Question: One of my clients had an app crash and i traced it due to this bug/feature i can't really explain.
The WindowsIdentity.GetCurrent().Name.GetHashCode() returns this string: - ?<PHONE>
Yes, that a minus, a space, a question mark and then the actual hash numbers.
This is the code of a simple console app that show the weird behaviour.
'''
static void Main(string[] args)
{
Console.WriteLine("From String: string name = WindowsIdentity.GetCurrent().Name");
string name = WindowsIdentity.GetCurrent().Name;
Console.WriteLine("name: " + name);
Console.WriteLine("name.GetHashCode().GetType(): " + name.GetHashCode().GetType());
Console.WriteLine("name.GetHashCode(): " + name.GetHashCode());
Console.WriteLine("name.GetHashCode().ToString(): " + name.GetHashCode().ToString());
Console.WriteLine();
Console.WriteLine();
Console.WriteLine("Direct");
Console.WriteLine("WindowsIdentity.GetCurrent().Name: " + WindowsIdentity.GetCurrent().Name);
Console.WriteLine("WindowsIdentity.GetCurrent().Name.GetHashCode().GetType(): " + WindowsIdentity.GetCurrent().Name.GetHashCode().GetType());
Console.WriteLine("WindowsIdentity.GetCurrent().Name.GetHashCode(): " + WindowsIdentity.GetCurrent().Name.GetHashCode());
Console.WriteLine("WindowsIdentity.GetCurrent().Name.GetHashCode().ToString(): " + WindowsIdentity.GetCurrent().Name.GetHashCode().ToString());
Console.WriteLine();
Console.WriteLine();
Console.WriteLine("Press Enter to continue");
Console.ReadLine();
}
'''
This is the text output:
'''
From String: string name = WindowsIdentity.GetCurrent().Name
name: COMMARC je
name.GetHashCode().GetType(): System.Int32
name.GetHashCode(): - ?<PHONE>
name.GetHashCode().ToString(): - ?<PHONE>
Direct
WindowsIdentity.GetCurrent().Name: COMMARC je
WindowsIdentity.GetCurrent().Name.GetHashCode().GetType(): System.Int32
WindowsIdentity.GetCurrent().Name.GetHashCode(): - ?<PHONE>
WindowsIdentity.GetCurrent().Name.GetHashCode().ToString(): - ?<PHONE>
Press Enter to continue
'''
And this is a picture of the same output:

My question is: How on earth is this possible?
UPDATE: the problem was with the funky windows settings for negative numbers.
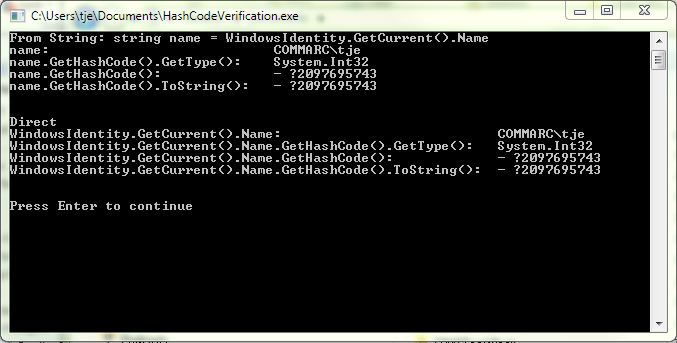
Answer: If that is the output on the client's computer (but not yours or ours), it's possible the user's machine has specifically configured windows to use "- ?" as the numeric negative symbol. Windows is perfectly willing to let you do that, or any other weird formats.
As a test, I just configured Windows on my machine to use "- ?", and running a simple console app like yours output goofy formatted negative numbers just like your example output. If that's the case on your client's machine, there is nothing wrong with the operation of GetHashCode, it's just an artifact of Windows formatting.